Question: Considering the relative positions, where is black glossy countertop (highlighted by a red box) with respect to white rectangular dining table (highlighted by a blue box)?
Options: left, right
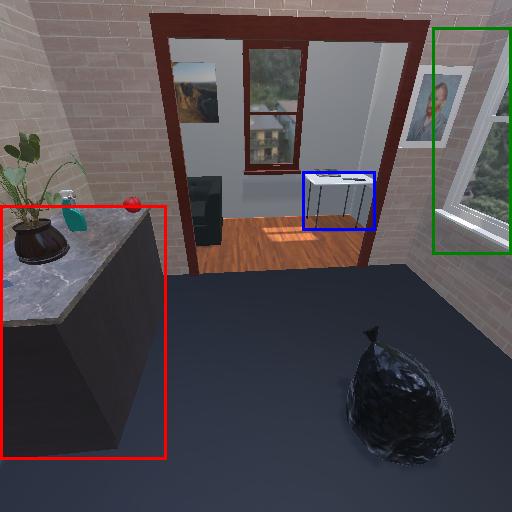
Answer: left